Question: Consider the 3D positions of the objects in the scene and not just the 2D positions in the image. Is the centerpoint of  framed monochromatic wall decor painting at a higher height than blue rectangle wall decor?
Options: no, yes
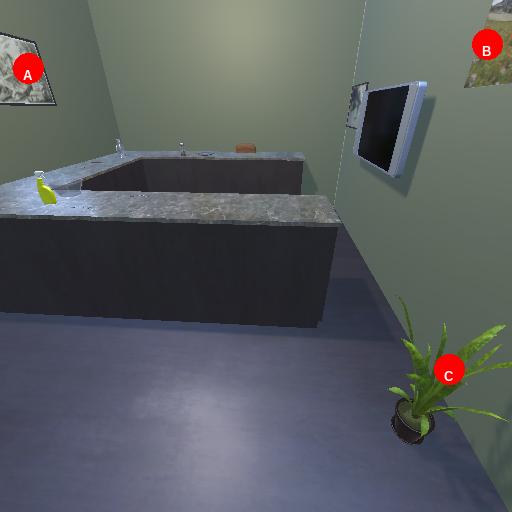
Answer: no